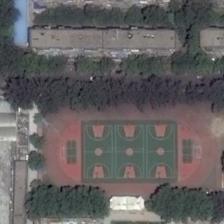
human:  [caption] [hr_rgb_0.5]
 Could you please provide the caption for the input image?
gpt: rows of buildings and a playgound is connected by exuberant plants .

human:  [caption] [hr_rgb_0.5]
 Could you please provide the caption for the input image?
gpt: a playground with three basketball fields and two badminton courts in it is surrounded by many trees and several buildings .

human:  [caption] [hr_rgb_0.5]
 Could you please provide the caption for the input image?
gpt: several long buildings and many green trees are around a playground with three basketball fields in it .

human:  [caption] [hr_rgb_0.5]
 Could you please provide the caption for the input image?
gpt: a playground with three basketball fields and two badminton courts in it is surrounded by many green trees and many buildings .

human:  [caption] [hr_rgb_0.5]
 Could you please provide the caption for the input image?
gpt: a playground with three basketball fields and two badminton courts in it is surrounded by many trees and several buildings .